Question: I am trying to insert a textView on top on ImageView. Image is a circle and inside relativeLayout.
I am not able insert the TextView in the center of Circle.
Snapshot:

Please take a look at the snapshot and the code.
'''
<RelativeLayout
android:id="@+id/circlenumberlayout"
android:layout_width="match_parent"
android:layout_height="match_parent"
android:background="@color/layoutbackground" >
<ImageView
android:id="@+id/numberCircle"
android:layout_width="40dp"
android:layout_height="40dp"
android:padding="5dp"
android:src="@drawable/circle"
tools:ignore="RtlHardcoded" />
<TextView
android:id="@+id/numberText"
android:layout_width="wrap_content"
android:layout_height="wrap_content"
android:layout_alignRight="@+id/numberCircle"
android:layout_marginRight="16dp"
android:gravity="center"
android:text="200"
android:textStyle="bold"
android:textColor="@color/whiteText"
android:textSize="14sp"/>
</RelativeLayout>
'''
Can somebody help me to get the textView centered to the imageCircle. I have been working on this past one hour?
Thanks!
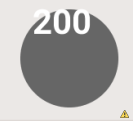
Answer: Change the RelativeLayout width and height to 'wrap_content'.
Use 'android:layout:centerInParent="true"' in your TextView.